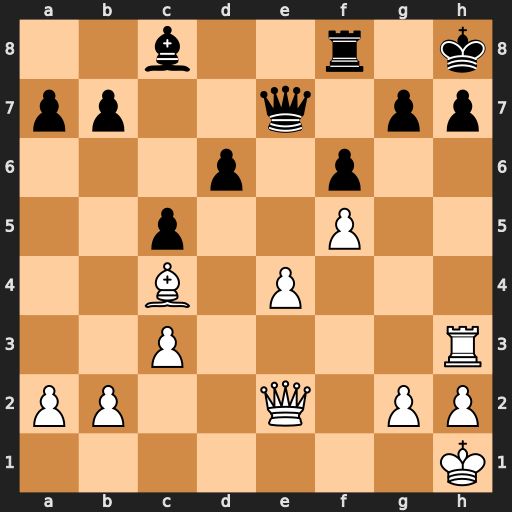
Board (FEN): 2b2r1k/pp2q1pp/3p1p2/2p2P2/2B1P3/2P4R/PP2Q1PP/7K
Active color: w
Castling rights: -
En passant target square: -
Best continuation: Rxh7+ Kxh7 Qh5#